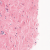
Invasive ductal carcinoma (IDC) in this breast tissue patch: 1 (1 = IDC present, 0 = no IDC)